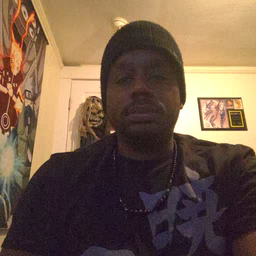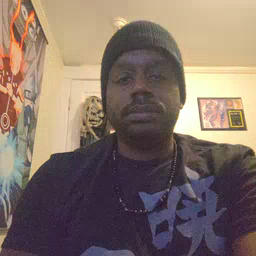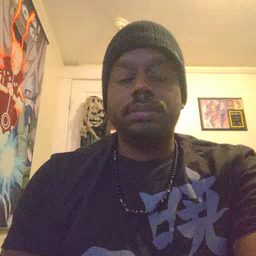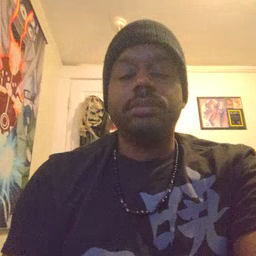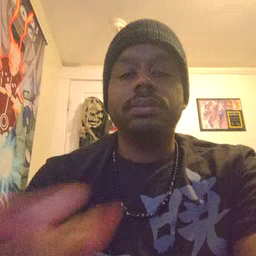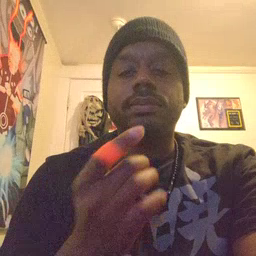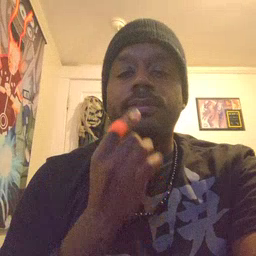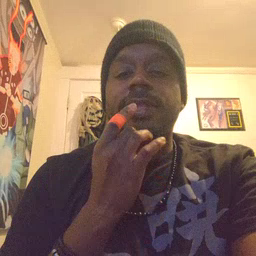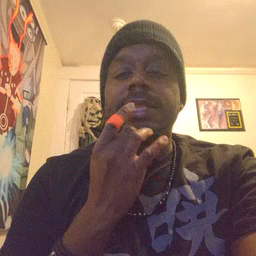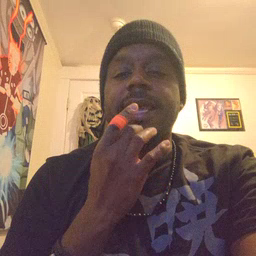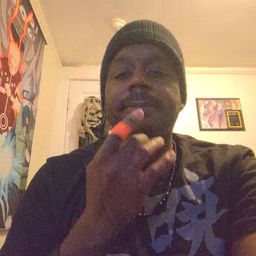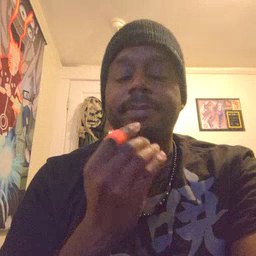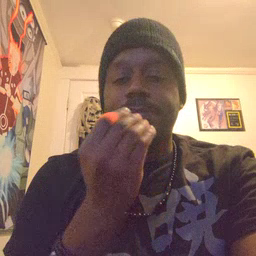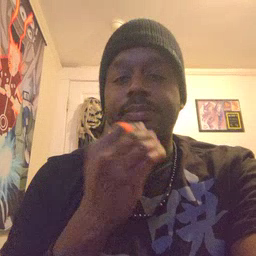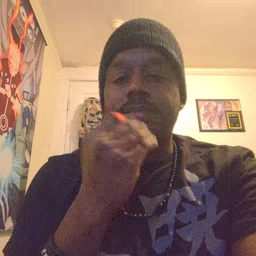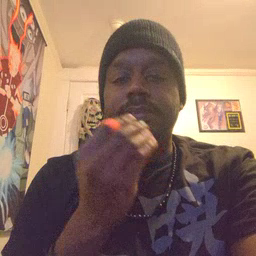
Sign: snack